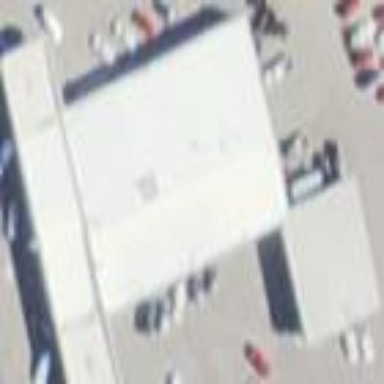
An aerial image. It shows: Building housing car shop.